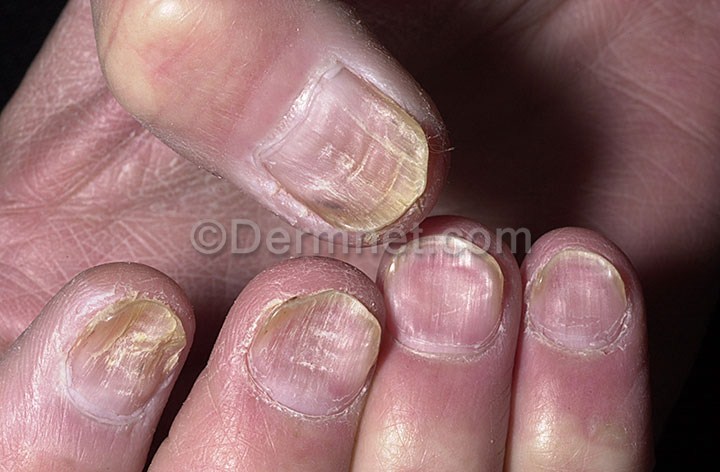
Disease: Nail Fungus and other Nail Disease